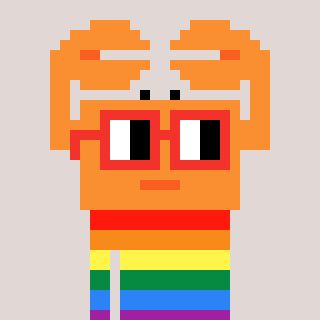
a pixel art character with square red glasses, a crab-shaped head and a yellow-colored body on a warm background